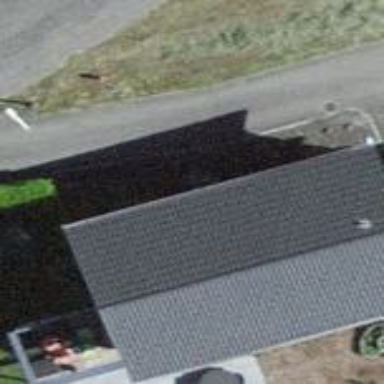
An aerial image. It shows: Simple house.